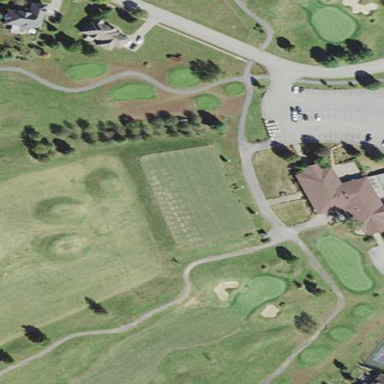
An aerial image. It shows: Golf tee.